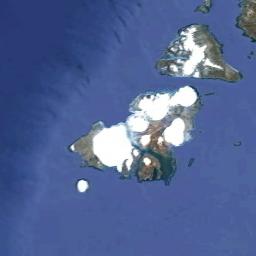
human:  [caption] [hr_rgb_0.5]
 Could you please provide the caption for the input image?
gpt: There are a group of yellow-brown islands on the blue sea, And there are white clouds in the sky .

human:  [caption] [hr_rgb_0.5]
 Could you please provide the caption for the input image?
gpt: The two islands in the picture have different sizes .

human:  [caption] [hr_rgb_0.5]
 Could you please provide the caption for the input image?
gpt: The archipelago with some islands of different sizes is surrounded by light blue waters .

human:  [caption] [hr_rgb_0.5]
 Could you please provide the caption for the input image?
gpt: There are many islands of different shapes .

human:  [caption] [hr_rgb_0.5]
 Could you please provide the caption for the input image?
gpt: There are two islands with white snow on a blue sea .